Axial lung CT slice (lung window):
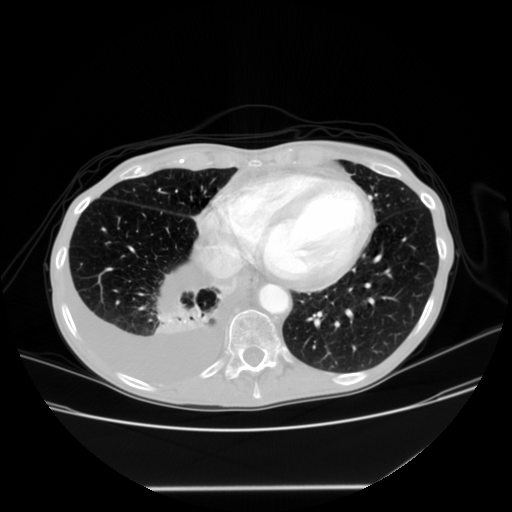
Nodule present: no